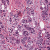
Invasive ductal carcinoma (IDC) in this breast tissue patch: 1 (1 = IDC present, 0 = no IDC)